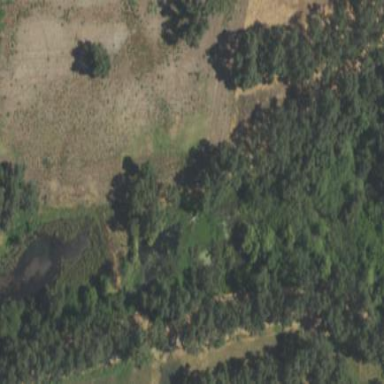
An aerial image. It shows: Meadow used as native pasture for crops.